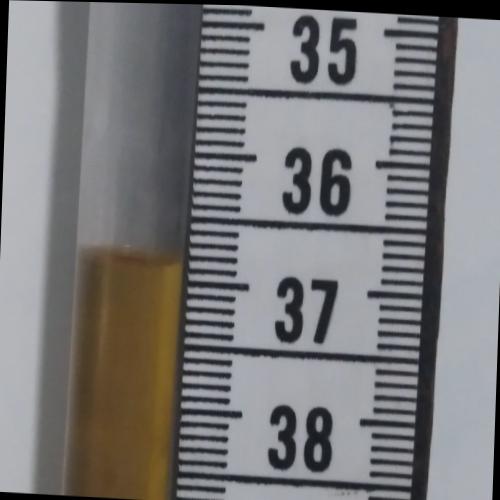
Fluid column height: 36.8 cm